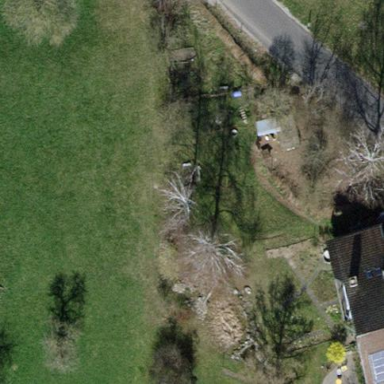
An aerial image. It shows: Orchard.